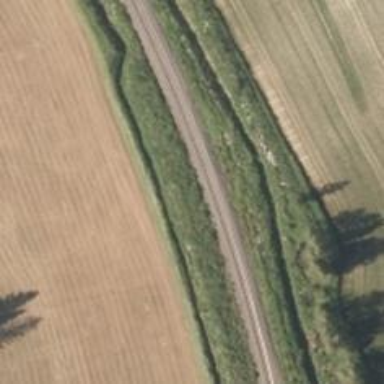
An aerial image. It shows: Railway track of class B1.